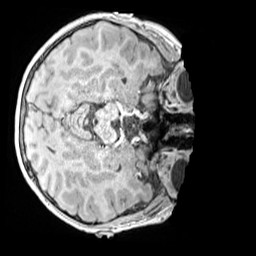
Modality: MP2RAGE
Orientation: axial
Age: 9
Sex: male
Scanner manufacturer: siemens
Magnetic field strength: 3 T
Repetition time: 4 s
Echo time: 0.00299 s